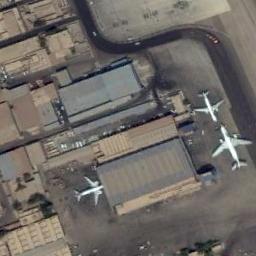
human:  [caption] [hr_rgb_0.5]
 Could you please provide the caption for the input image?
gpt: Two face-to-face planes parked between the buildings and a road while the other plane on the other side of the building .

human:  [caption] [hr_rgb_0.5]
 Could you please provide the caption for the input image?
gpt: Three airplanes were parked around the buildings .

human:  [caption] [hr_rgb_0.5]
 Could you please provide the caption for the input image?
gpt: Three airplanes of different sizes were parked in the open space beside many houses .

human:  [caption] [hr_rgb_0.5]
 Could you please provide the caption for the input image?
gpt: Two planes of different sizes are parked head to head, And another small plane is parked on the other side of the building .

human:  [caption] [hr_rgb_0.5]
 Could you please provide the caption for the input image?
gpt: Three planes in the parking lot with lots of houses around .